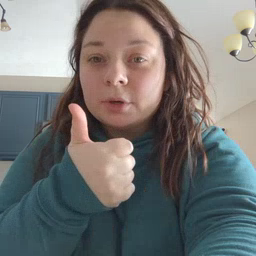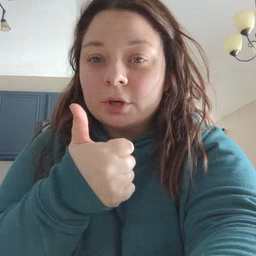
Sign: tomorrow